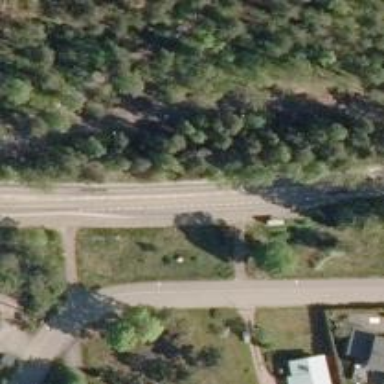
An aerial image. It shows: Asphalt cycleway.